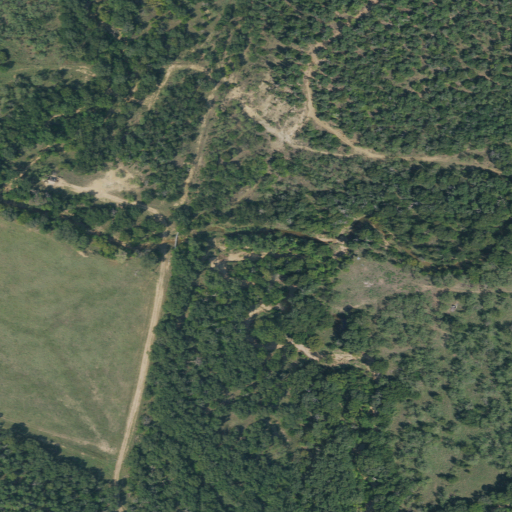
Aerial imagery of valley in Texas named Buck Hollow containing grassland, deciduous forest, evergreen forest, shrub, and open development